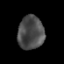
Tissue: prostate
Cell type: T cells
Senescence score: 0.3218
Nuclear area (px): 853
Mean DAPI intensity: 76.154